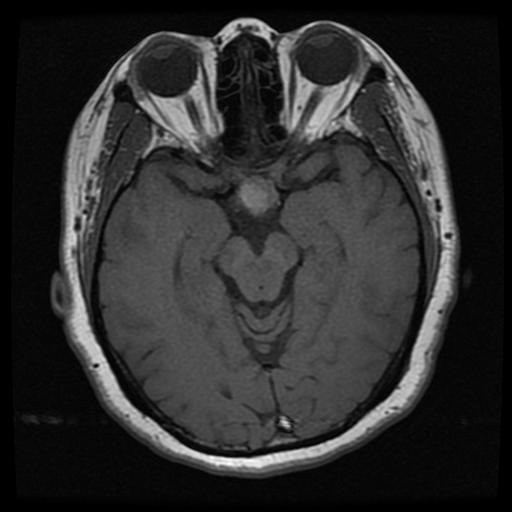
Label: pituitary